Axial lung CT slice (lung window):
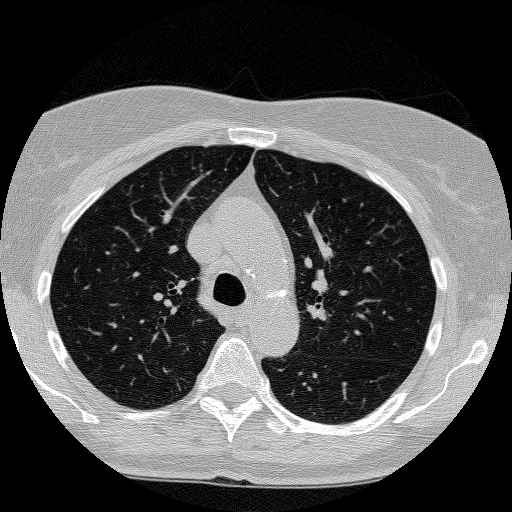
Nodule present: no